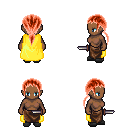
a pixel art fantasy rpg character, female body template, human, dark skin, yellow cape, robe skirt, red ponytail hairstyle, gray slippers, dagger, four views (front, back, left, right), 2x2 character sprite sheet, small pixel art, hard edges, no anti-aliasing